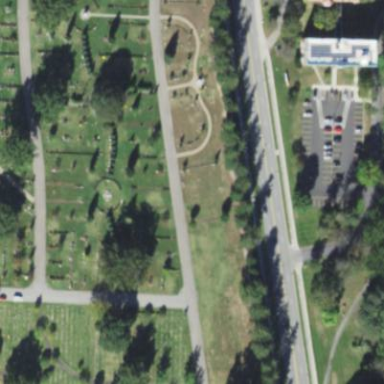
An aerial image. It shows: Historic memorial located in graveyard.